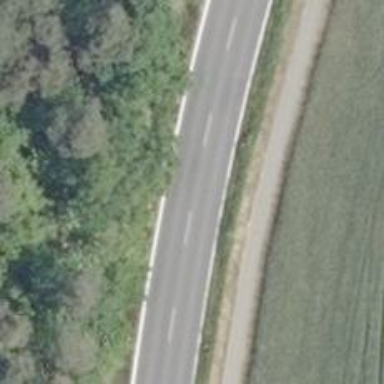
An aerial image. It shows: Secondary road with asphalt surface.